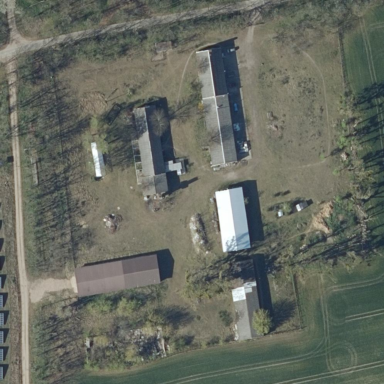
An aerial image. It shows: Farmyard area.